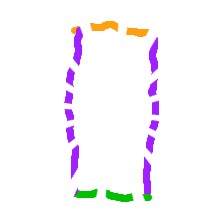
Shape: rectangle